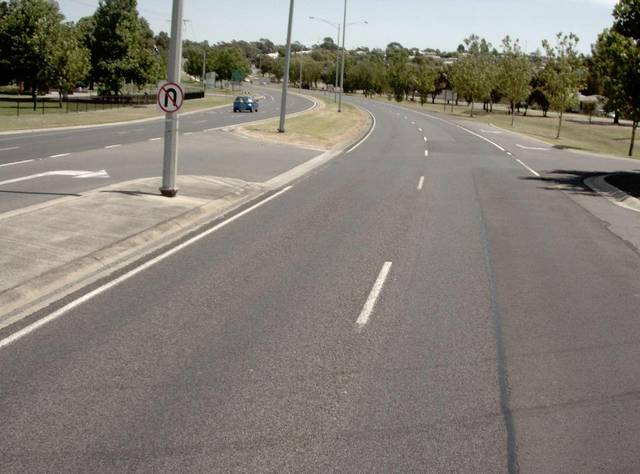
Region: Australia
Coordinates: -38.237, 146.423